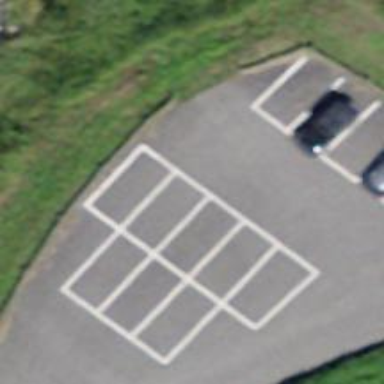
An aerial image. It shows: Parking area with surface.